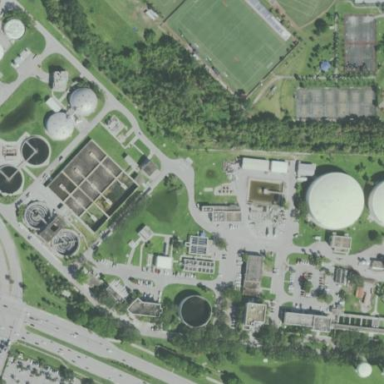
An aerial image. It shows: Wastewater plant.